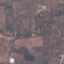
Label: PermanentCrop